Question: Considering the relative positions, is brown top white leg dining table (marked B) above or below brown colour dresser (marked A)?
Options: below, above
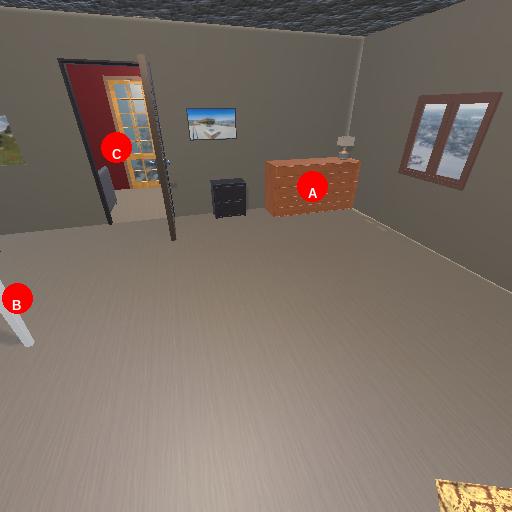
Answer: below